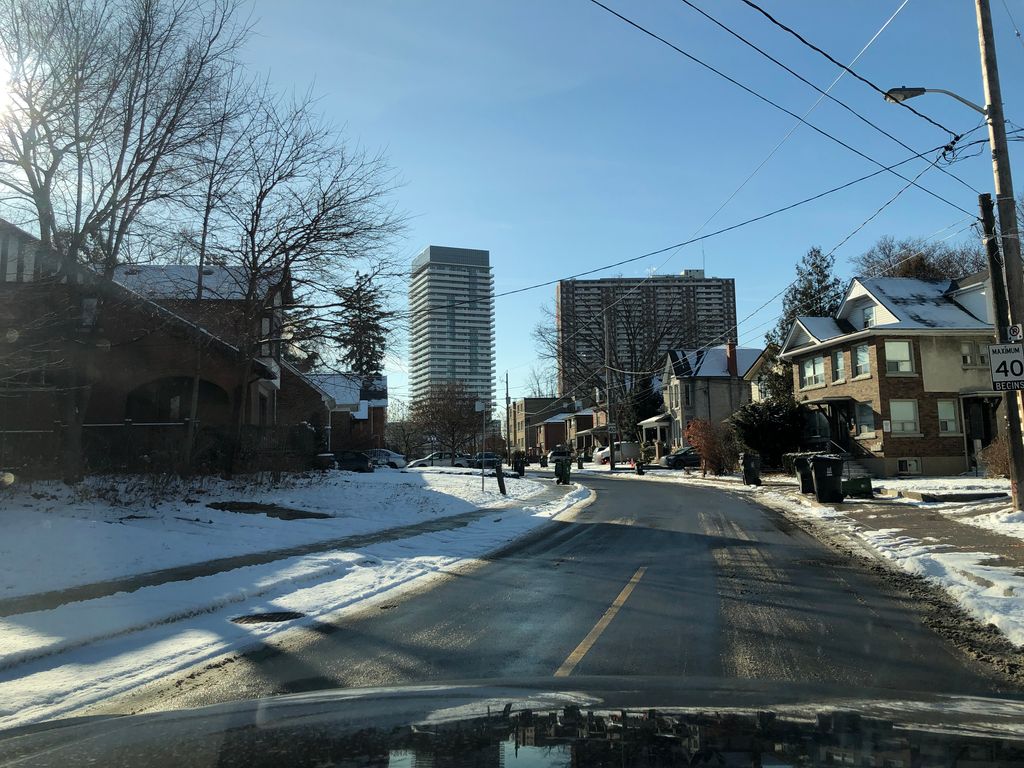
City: toronto